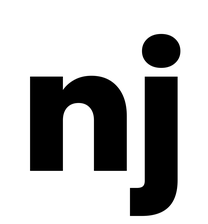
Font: Poppins-ExtraBold